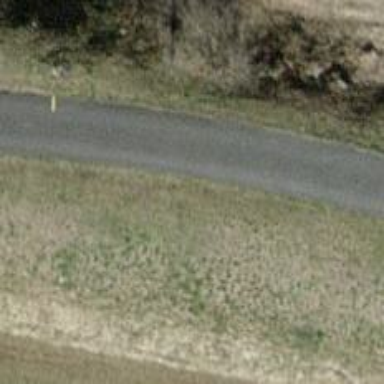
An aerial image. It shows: Asphalt cycleway.